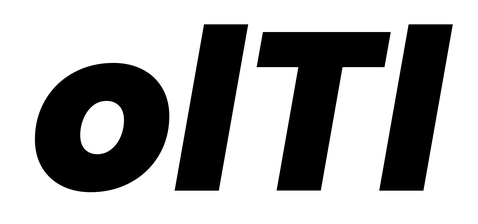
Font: Poppins-ExtraBoldItalic